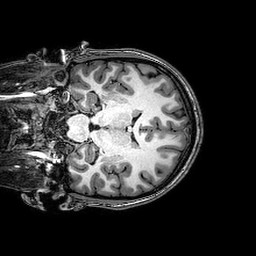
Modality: T1w
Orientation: coronal
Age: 20
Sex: female
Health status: healthy
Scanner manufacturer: philips
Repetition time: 0.008152 s
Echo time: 0.00372 s